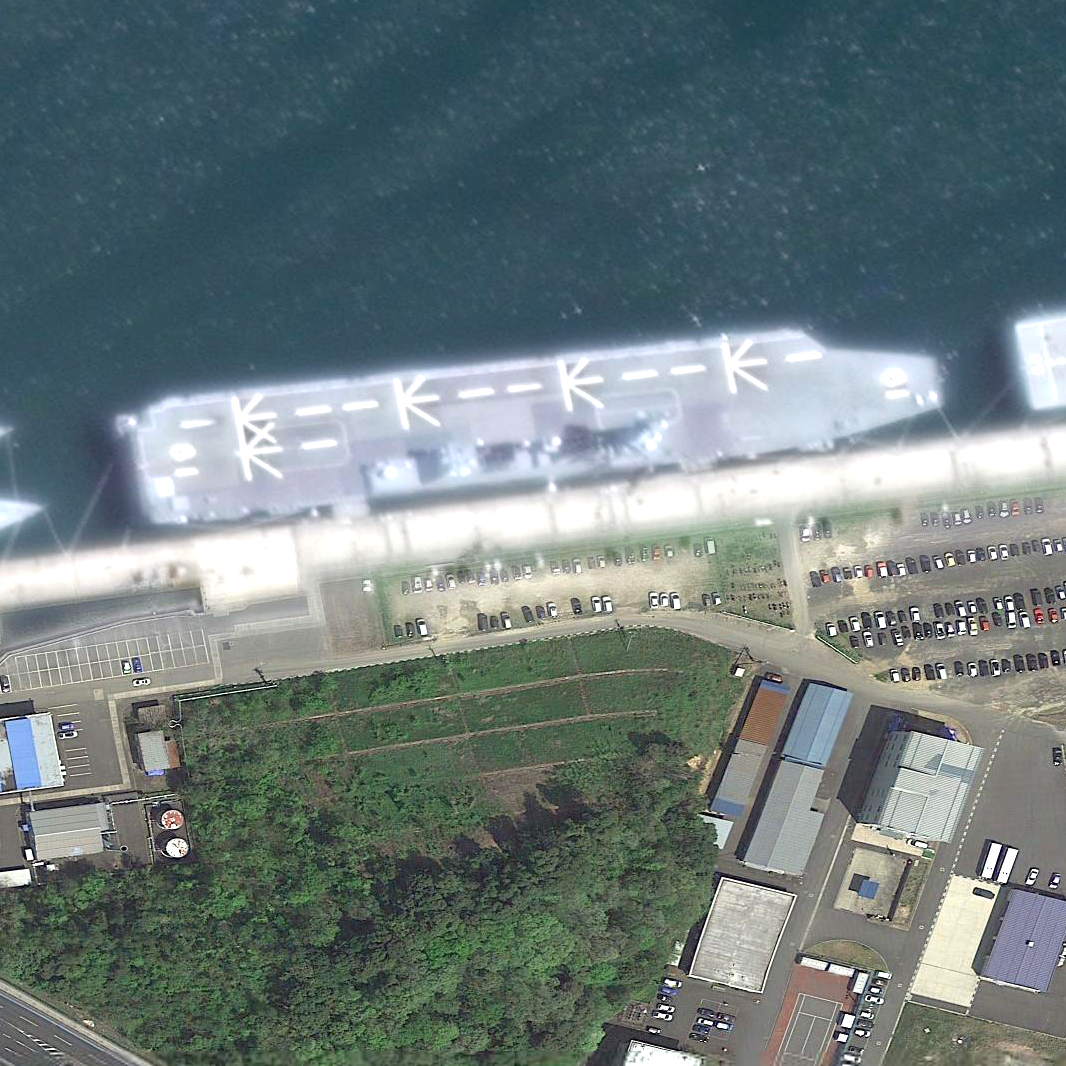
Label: assault